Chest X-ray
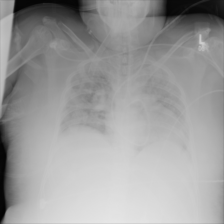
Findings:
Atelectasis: negative
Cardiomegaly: negative
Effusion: negative
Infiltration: positive
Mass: negative
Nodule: negative
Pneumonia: negative
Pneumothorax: negative
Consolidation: negative
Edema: negative
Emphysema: negative
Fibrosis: negative
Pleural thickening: negative
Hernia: negative